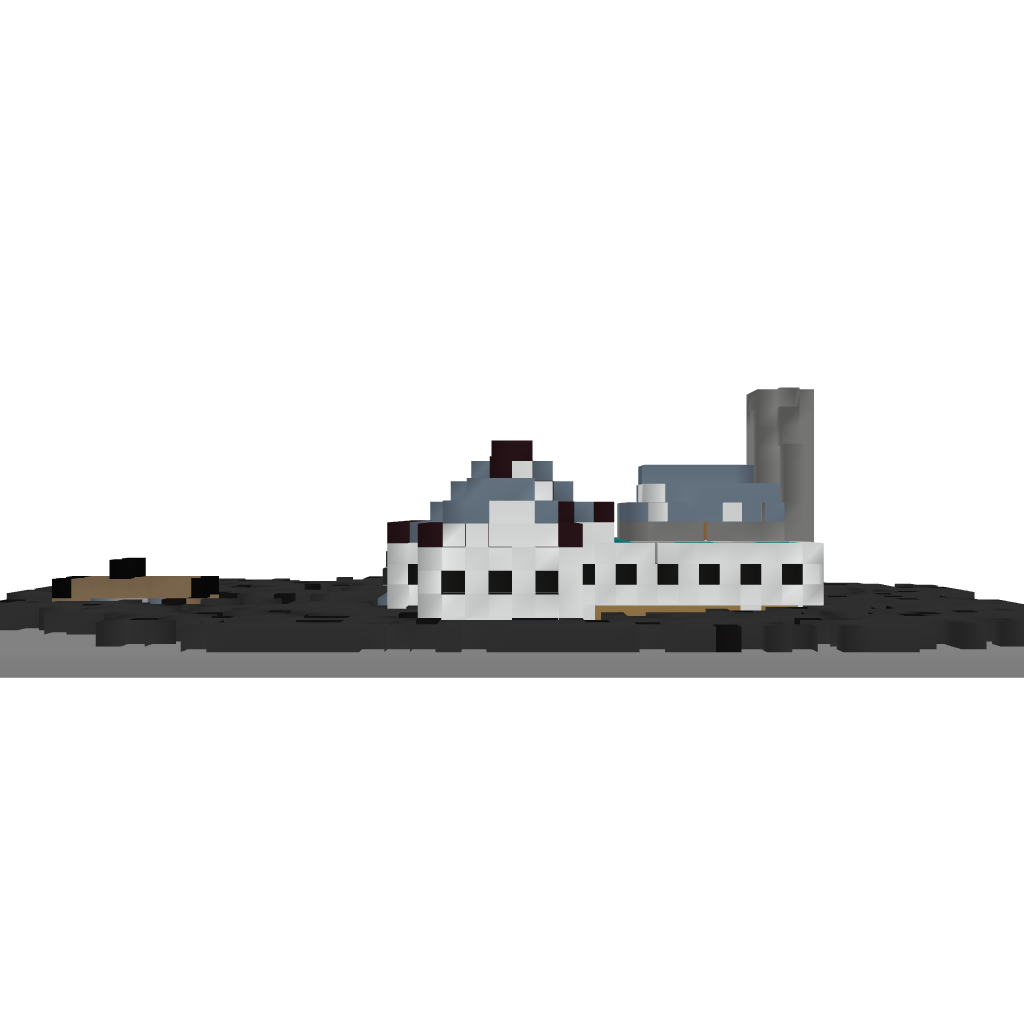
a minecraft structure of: Small Mansion